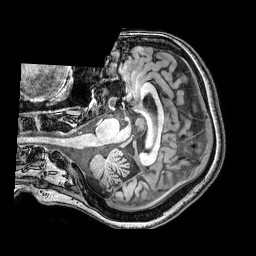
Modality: T1w
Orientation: axial
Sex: female
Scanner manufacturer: philips
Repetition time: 0.008068 s
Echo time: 0.00369 s